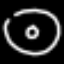
Label: donut